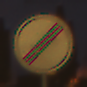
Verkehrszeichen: EndeSaemtlicherBegrenzungen
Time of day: Night
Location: Outdoor (Urban)
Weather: PartlyCloudy
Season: NotSpecified
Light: Artificial